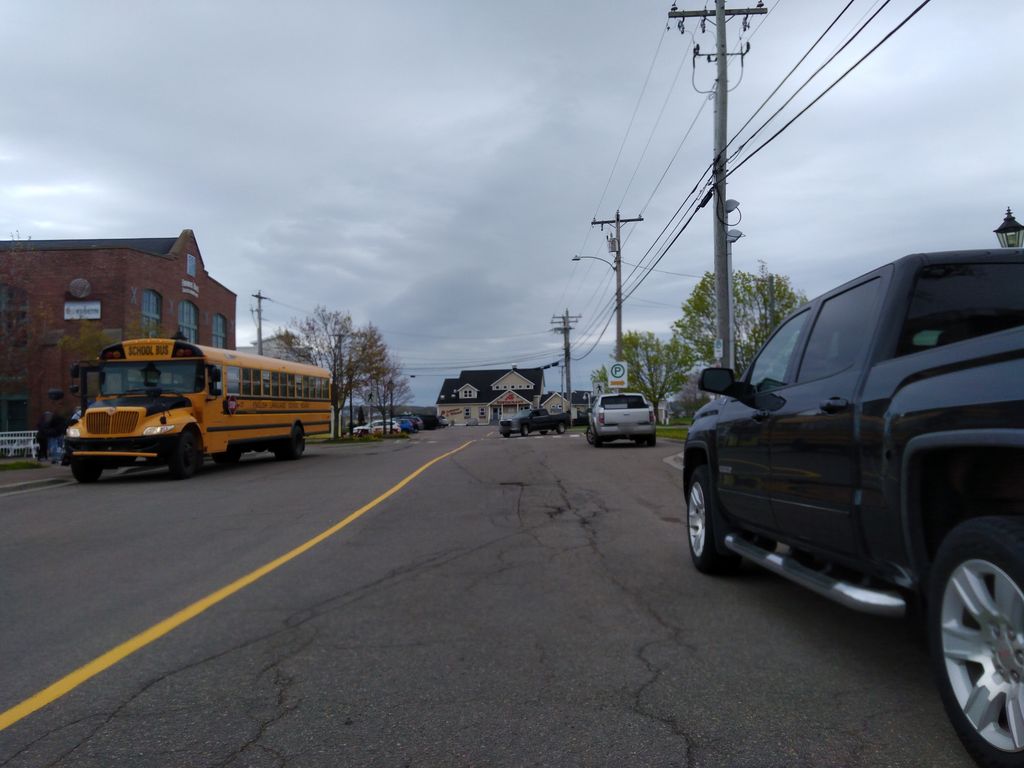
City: charlottetown